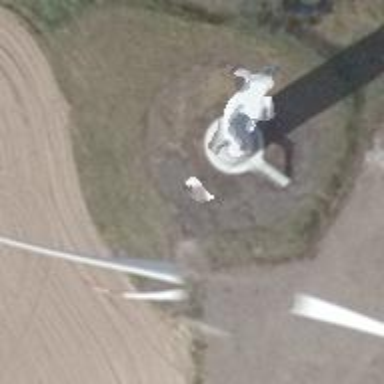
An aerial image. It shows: Wind-powered generator.